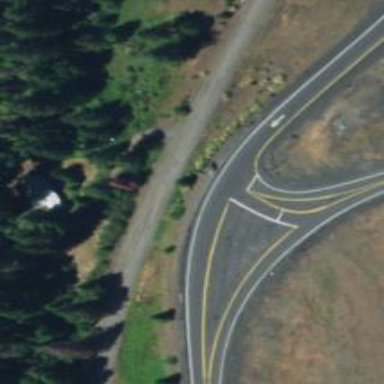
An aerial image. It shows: Road with stop sign.